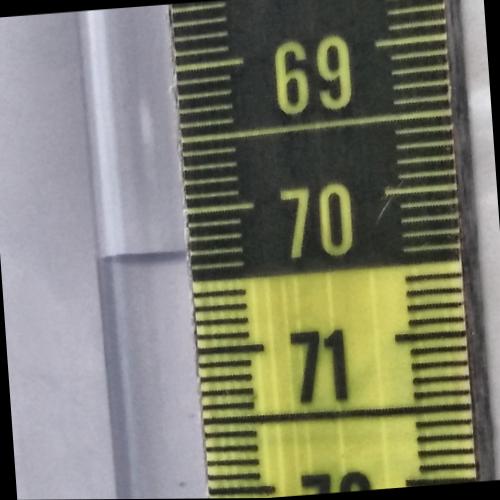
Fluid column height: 70.3 cm